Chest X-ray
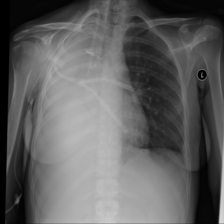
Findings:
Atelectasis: negative
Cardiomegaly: negative
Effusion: negative
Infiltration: negative
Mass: negative
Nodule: negative
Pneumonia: negative
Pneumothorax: negative
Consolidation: negative
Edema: negative
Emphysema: negative
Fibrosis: negative
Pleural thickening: negative
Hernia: negative